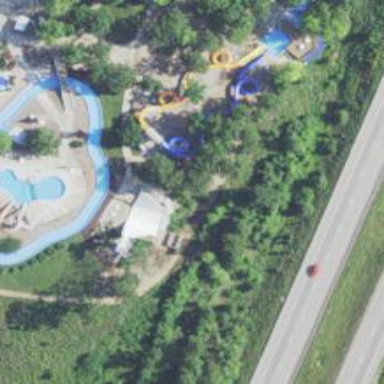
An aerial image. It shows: Water slide attraction.